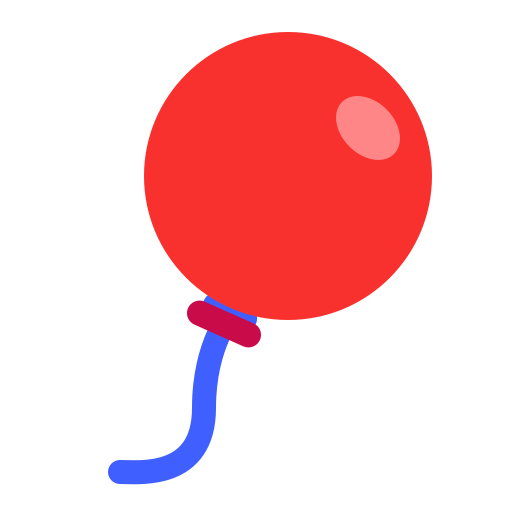
balloon flat